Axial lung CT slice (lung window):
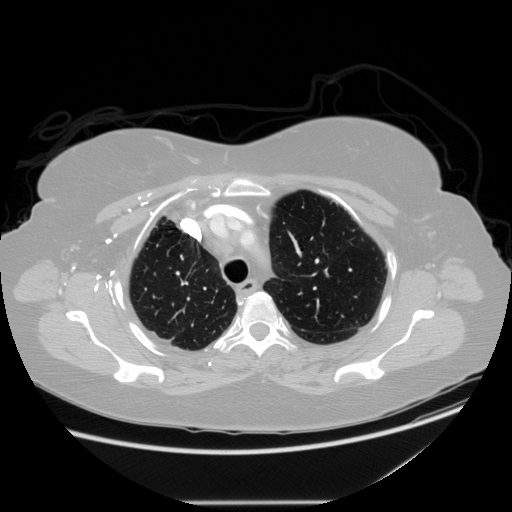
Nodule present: no